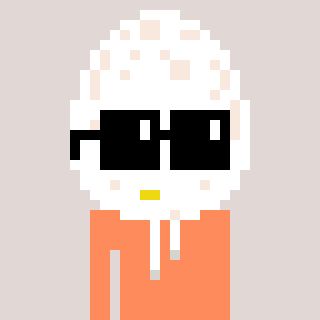
a pixel art character with square black sunglasses, a egg-shaped head and a peachy-colored body on a warm background